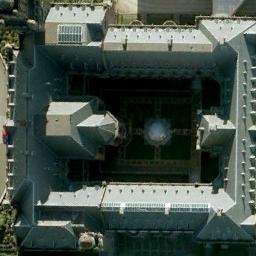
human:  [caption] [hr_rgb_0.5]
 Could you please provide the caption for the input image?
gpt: The white palace has a courtyard and a bell tower .

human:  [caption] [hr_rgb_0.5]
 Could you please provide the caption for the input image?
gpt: The palace is on the open place .

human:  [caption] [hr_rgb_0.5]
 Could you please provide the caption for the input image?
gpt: There is no roof above the palace .

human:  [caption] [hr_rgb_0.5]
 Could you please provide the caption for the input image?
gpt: The palace was built in a forest .

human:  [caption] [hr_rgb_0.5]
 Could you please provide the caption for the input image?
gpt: There are some green lawns in the courtyard of the palace .